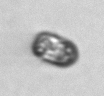
Label: Mesodinium